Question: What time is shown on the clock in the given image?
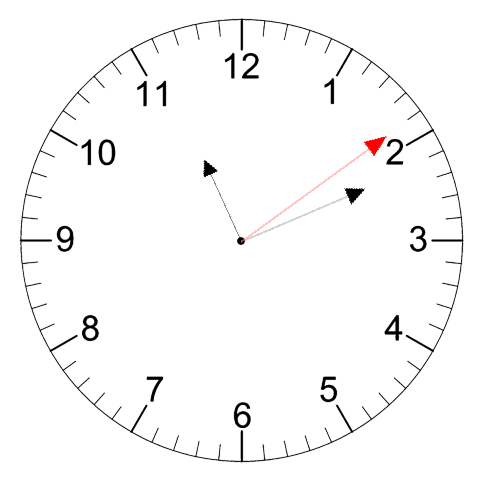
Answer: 11:11:09